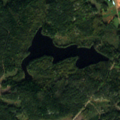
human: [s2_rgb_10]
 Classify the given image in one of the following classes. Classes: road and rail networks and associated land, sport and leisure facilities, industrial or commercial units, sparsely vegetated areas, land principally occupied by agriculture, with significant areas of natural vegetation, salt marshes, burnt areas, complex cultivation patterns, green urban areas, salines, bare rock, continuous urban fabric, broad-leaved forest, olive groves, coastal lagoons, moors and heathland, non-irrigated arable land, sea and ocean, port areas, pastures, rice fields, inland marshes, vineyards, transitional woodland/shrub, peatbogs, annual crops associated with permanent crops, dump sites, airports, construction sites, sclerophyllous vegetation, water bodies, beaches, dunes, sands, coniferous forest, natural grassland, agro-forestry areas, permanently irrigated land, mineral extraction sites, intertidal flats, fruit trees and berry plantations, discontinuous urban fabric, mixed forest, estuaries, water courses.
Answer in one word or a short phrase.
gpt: land principally occupied by agriculture, with significant areas of natural vegetation, coniferous forest